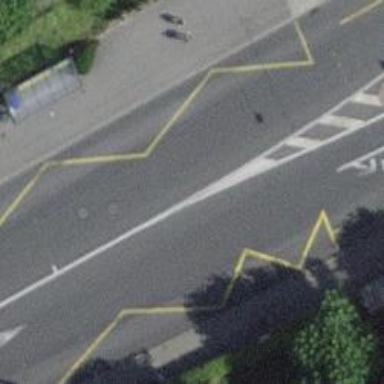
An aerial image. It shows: Trolleybus stop position for public transport.